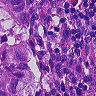
Metastatic tissue present: yes